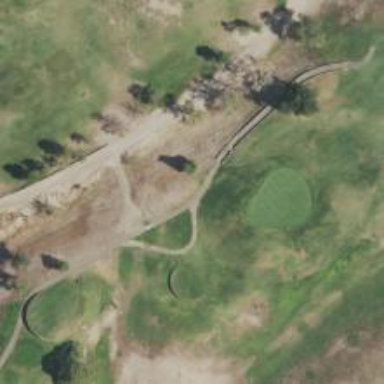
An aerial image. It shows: Path used for both walking and golf.